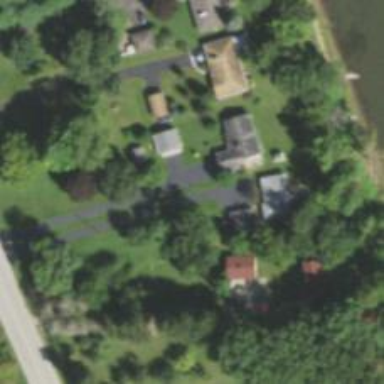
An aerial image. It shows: Driveway.